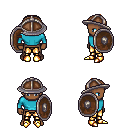
a pixel art fantasy rpg character, male body template, human, dark skin, teal long-sleeve shirt, gold greaves, brunette short mohawk hairstyle, chain helm, gold boots, shield, four views (front, back, left, right), 2x2 character sprite sheet, small pixel art, hard edges, no anti-aliasing